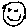
Label: smiley face